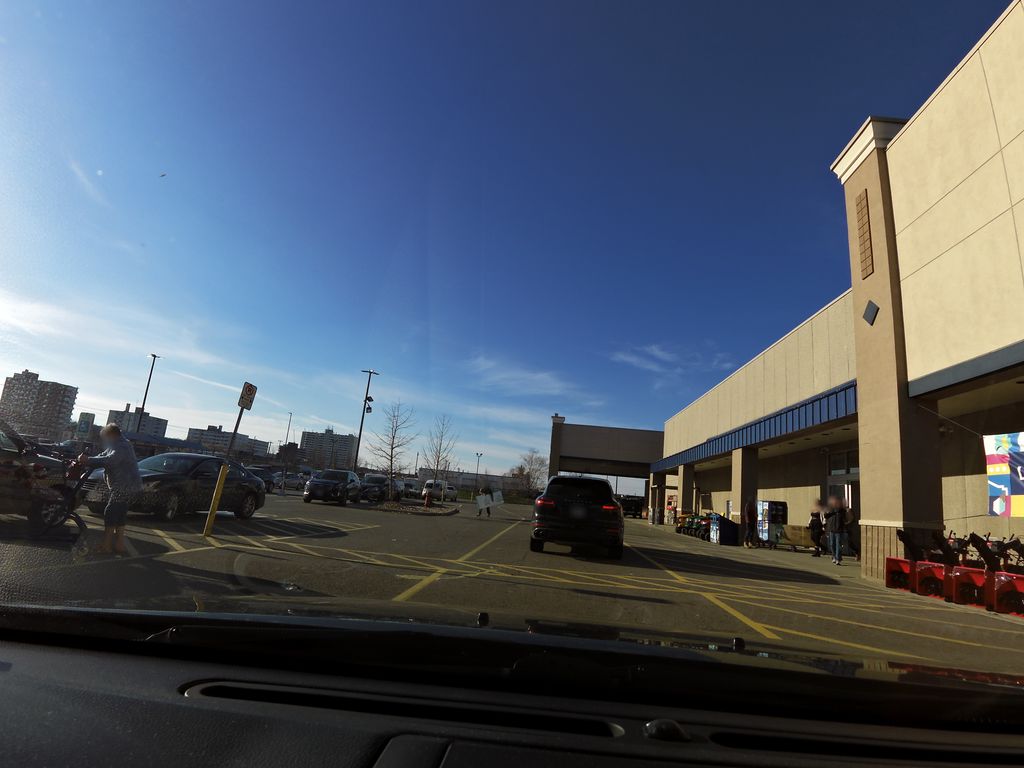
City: hamilton